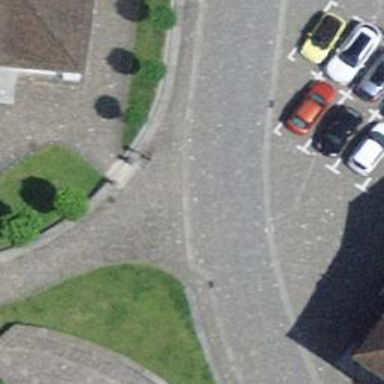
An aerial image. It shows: Footway with surface made of sett.